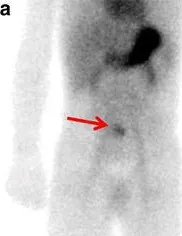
5 min.
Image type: radiology (scintigraphy)